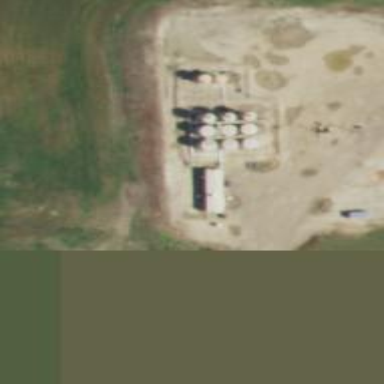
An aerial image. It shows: Storage tank with man-made structure.